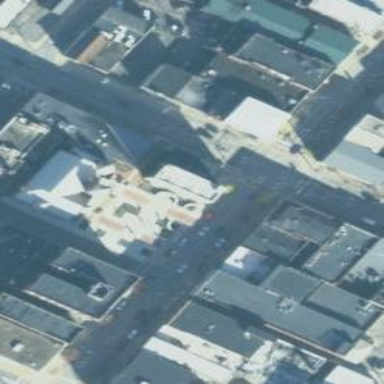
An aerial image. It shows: Courthouse building.